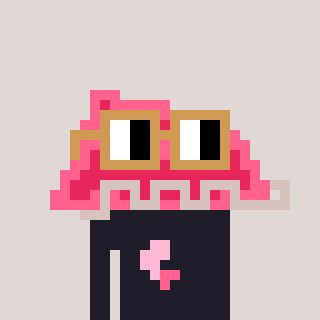
a pixel art character with square brown glasses, a retainer-shaped head and a grayscale-colored body on a warm background